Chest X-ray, AP view. Patient: 25 years old, sex F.
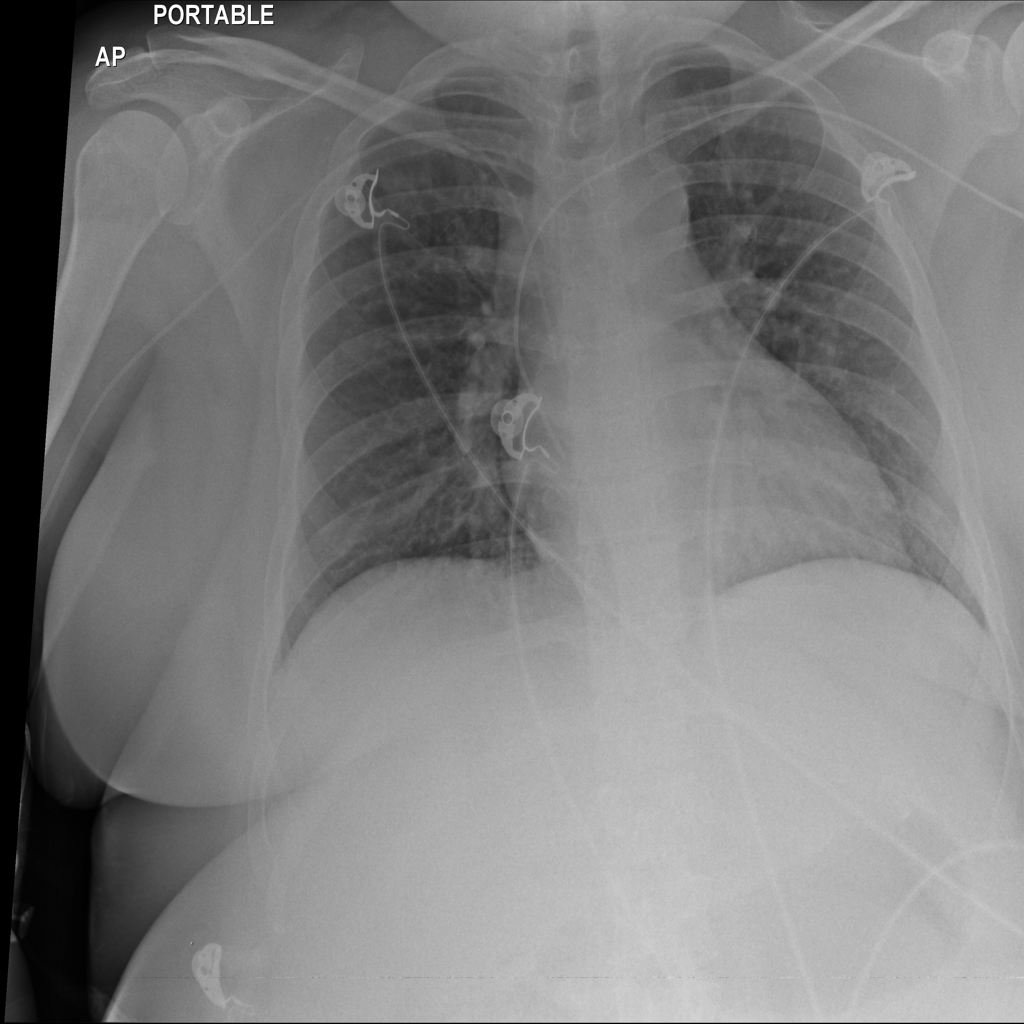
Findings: No Finding